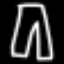
Label: pants